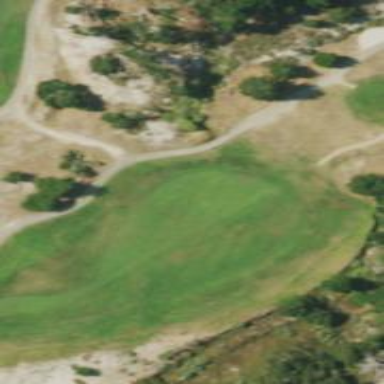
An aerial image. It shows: Grassy area designated as golf fairway.